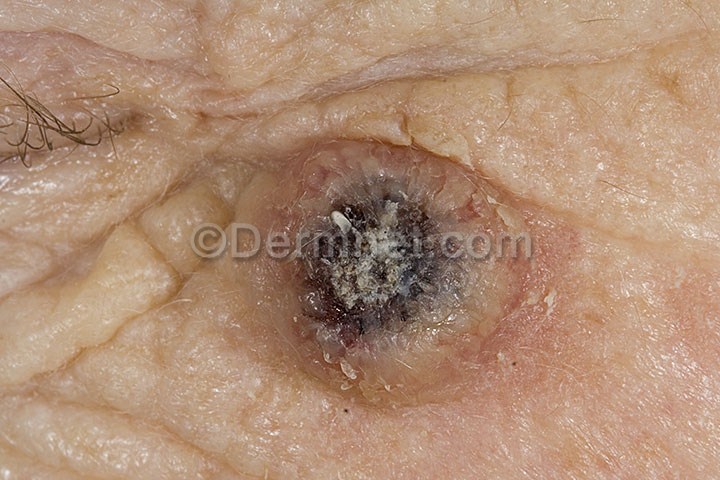
Disease: Seborrheic Keratoses and other Benign Tumors